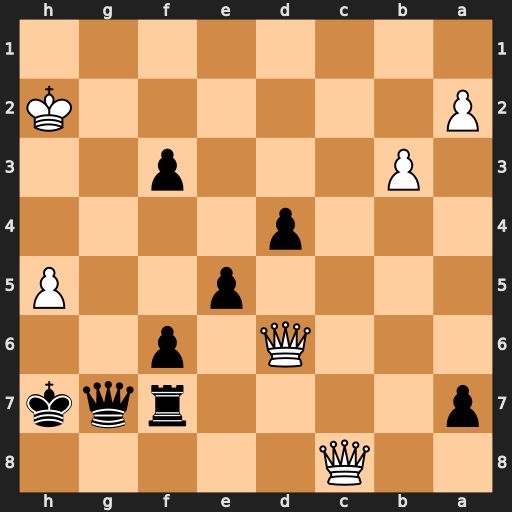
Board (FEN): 2Q5/p4rqk/3Q1p2/4p2P/3p4/1P3p2/P6K/8
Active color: b
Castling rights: -
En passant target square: -
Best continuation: Qg2#